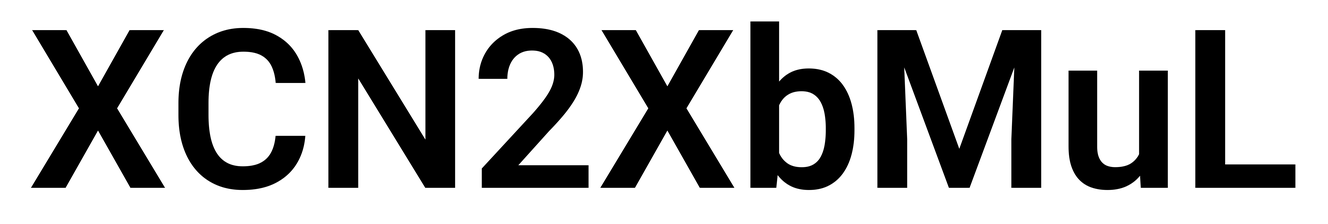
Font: Roboto_SemiBold